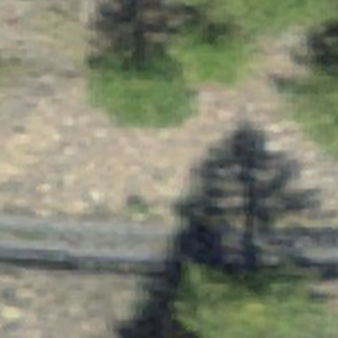
Label: other